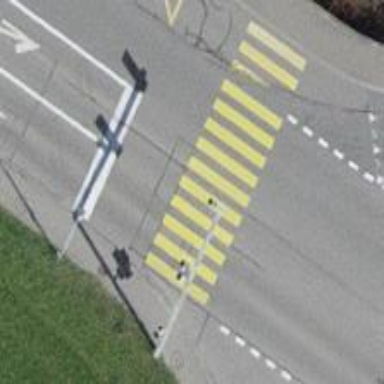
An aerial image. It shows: Marked crossing with yellow markings.